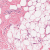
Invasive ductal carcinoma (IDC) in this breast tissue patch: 0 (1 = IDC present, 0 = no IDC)